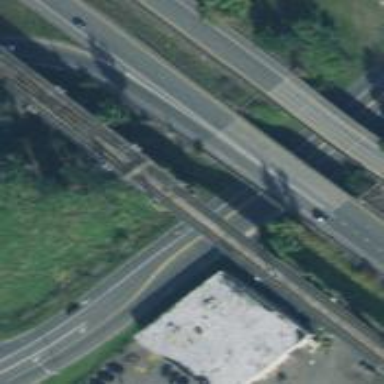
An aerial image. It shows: Left sidewalk along asphalt tertiary road.